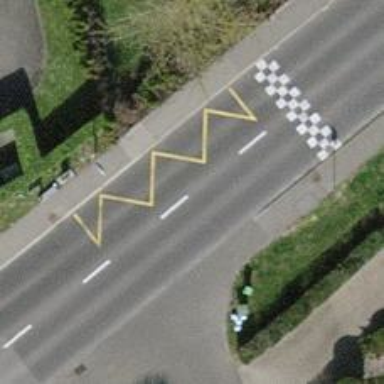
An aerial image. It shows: Bus stop with stop position for public transport.